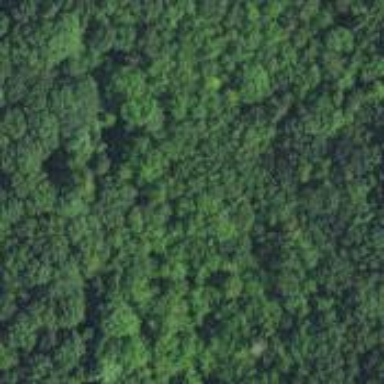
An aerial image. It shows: Mixed woodland with various types of leaves.